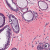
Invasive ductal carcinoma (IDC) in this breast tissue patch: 0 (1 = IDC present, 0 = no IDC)